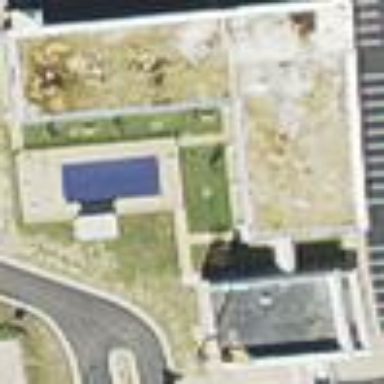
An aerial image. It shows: Building that is motel.